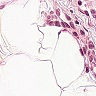
Metastatic tissue present: no